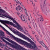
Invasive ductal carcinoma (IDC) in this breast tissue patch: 0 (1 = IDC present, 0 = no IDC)